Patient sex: M
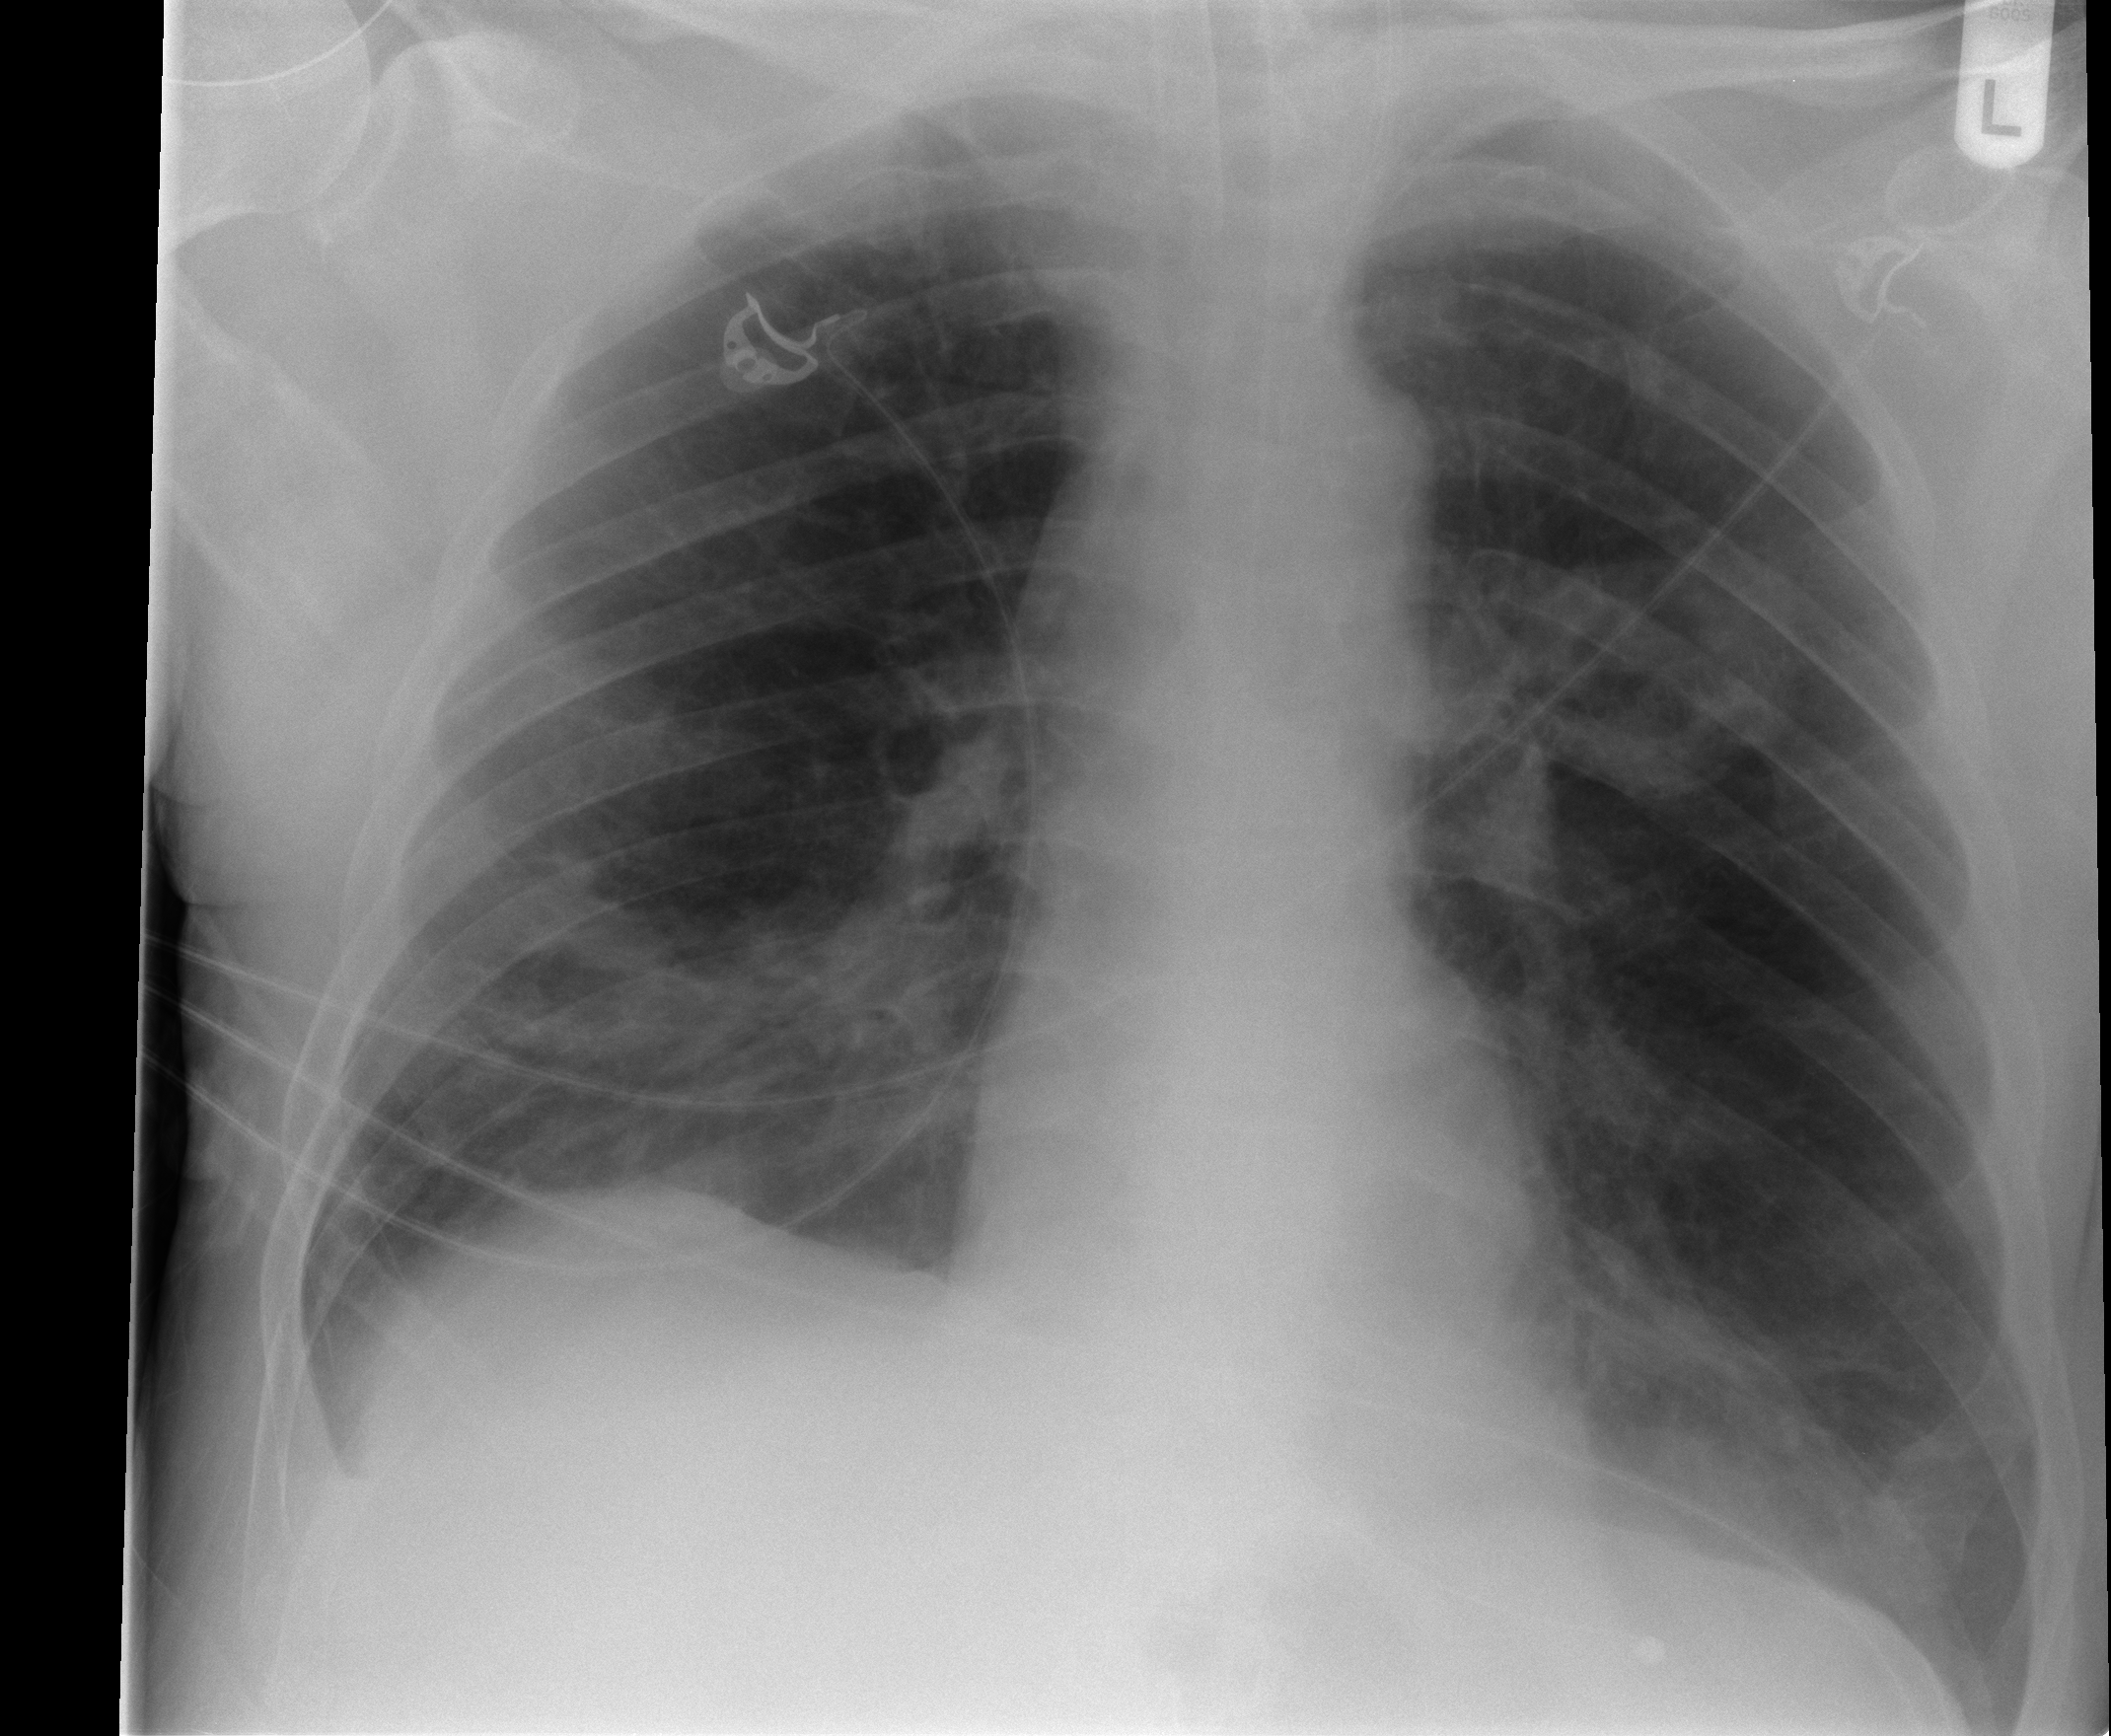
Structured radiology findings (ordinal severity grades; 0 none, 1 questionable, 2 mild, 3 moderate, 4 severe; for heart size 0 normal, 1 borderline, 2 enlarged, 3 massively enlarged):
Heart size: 0
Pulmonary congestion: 0
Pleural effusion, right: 0
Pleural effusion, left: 0
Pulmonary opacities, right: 2
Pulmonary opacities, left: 2
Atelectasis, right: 2
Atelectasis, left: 0